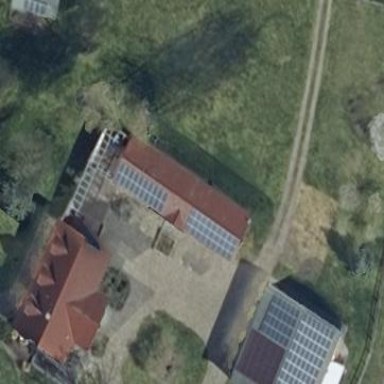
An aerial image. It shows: Building equipped with small solar photovoltaic panel for electricity generation.